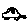
Label: car